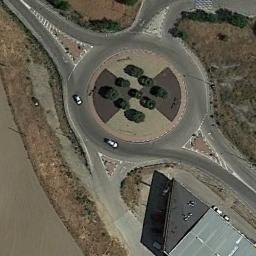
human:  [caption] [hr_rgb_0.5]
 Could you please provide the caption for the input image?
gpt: The roundabout is on the bare land next to trees .

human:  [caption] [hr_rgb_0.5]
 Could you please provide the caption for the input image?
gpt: A few cars are at the roundabout .

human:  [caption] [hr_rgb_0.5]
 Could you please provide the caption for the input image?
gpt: The roundabout with four exits and entrances is in the clearing and some trees are in the middle of the roundabout .

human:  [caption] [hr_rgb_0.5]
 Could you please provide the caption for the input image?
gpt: There are several vehicles on the road at the roundabout of four roads  There are many buildings and some trees and a large wasteland around the roundabout  Many cars are parked on the open space beside the roundabout .

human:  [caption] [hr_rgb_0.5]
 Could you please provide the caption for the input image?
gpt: There are brown lawns and a black buildings beside the roundabout .